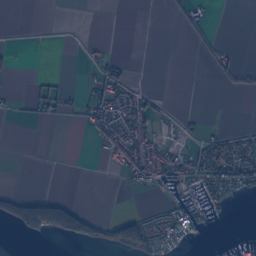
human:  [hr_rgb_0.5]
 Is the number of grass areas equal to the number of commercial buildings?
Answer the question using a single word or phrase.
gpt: no

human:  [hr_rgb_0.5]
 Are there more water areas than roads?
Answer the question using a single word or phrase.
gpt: no

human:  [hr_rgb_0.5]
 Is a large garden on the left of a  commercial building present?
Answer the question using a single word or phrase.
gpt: no

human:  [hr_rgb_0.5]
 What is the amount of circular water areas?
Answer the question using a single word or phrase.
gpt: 3

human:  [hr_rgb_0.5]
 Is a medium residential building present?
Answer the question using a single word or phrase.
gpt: yes

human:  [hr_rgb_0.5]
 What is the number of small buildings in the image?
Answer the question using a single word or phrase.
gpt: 2239

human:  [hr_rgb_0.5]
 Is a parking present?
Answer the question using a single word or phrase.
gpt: yes

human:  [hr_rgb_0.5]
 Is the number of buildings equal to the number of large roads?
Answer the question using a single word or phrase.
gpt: no

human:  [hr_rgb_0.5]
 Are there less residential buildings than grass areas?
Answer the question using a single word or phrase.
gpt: no

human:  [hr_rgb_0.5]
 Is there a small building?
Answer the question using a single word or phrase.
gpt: yes

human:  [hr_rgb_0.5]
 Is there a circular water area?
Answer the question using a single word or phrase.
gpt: yes

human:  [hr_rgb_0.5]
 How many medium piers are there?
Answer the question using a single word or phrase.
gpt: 0

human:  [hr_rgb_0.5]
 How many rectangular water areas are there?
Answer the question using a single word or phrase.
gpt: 6

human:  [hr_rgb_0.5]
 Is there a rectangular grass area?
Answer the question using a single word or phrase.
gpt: yes

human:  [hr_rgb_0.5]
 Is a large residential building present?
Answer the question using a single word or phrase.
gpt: no

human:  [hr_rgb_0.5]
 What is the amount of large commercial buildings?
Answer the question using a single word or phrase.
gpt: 0

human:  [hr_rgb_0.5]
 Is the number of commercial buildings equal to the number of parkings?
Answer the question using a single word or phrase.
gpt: no

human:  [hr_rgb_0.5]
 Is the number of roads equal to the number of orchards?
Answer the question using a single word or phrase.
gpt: no

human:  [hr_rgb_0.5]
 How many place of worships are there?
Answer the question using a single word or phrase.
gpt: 2

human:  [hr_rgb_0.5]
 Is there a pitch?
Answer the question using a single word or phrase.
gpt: yes

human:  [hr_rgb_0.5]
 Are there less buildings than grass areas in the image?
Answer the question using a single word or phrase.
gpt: no

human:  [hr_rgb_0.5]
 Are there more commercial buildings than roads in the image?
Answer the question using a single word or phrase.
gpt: no

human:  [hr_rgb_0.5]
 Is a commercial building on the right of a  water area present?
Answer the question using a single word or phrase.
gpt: yes

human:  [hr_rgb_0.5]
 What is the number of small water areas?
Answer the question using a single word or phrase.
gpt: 15

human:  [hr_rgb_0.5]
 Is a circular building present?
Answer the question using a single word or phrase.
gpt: no

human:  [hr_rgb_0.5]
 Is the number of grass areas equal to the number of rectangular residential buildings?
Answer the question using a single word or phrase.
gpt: no

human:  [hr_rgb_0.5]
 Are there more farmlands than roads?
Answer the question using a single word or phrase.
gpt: no

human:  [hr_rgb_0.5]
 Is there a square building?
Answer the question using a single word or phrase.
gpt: no

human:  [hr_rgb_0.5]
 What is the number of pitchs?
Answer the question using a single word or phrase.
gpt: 9

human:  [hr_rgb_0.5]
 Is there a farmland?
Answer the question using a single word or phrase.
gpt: yes

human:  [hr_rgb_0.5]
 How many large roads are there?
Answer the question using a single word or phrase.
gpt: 0

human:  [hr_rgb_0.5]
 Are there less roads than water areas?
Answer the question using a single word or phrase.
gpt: no

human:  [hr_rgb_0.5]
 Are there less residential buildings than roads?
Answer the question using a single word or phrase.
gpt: no

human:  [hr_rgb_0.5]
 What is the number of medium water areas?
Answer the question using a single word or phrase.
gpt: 1

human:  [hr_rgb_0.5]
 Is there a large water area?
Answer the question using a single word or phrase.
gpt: yes

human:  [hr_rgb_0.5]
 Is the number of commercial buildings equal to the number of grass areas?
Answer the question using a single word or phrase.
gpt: no